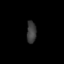
Tissue: lung
Cell type: Endothelial cells
Senescence score: 0.5475
Nuclear area (px): 206
Mean DAPI intensity: 59.757